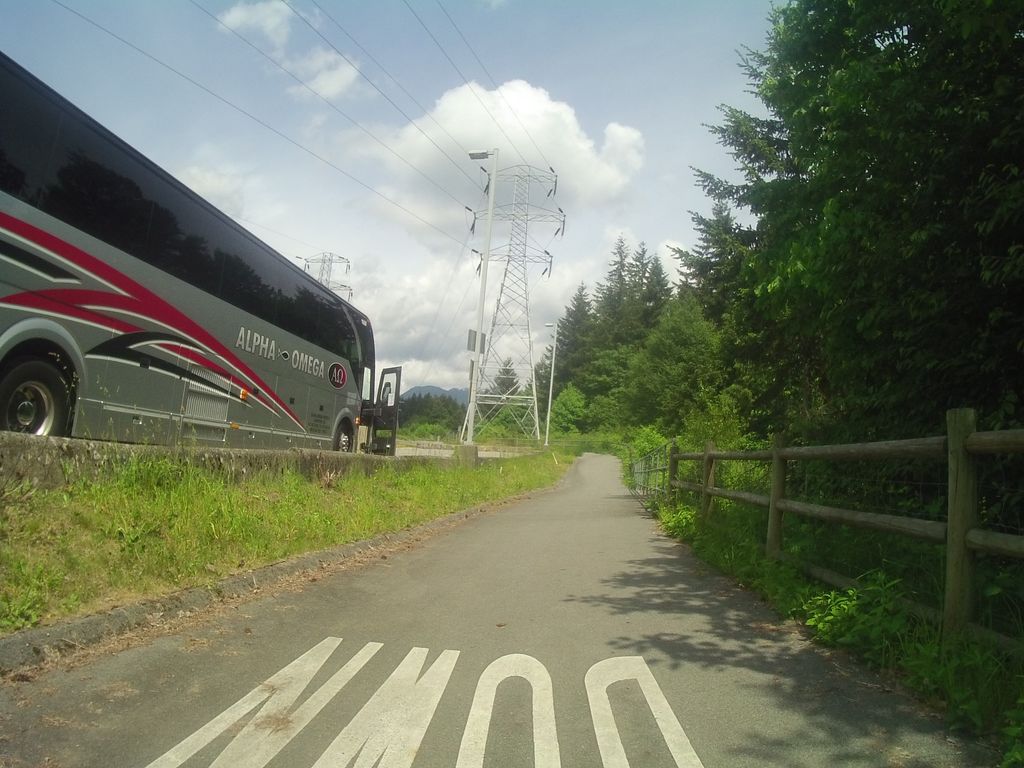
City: vancouver